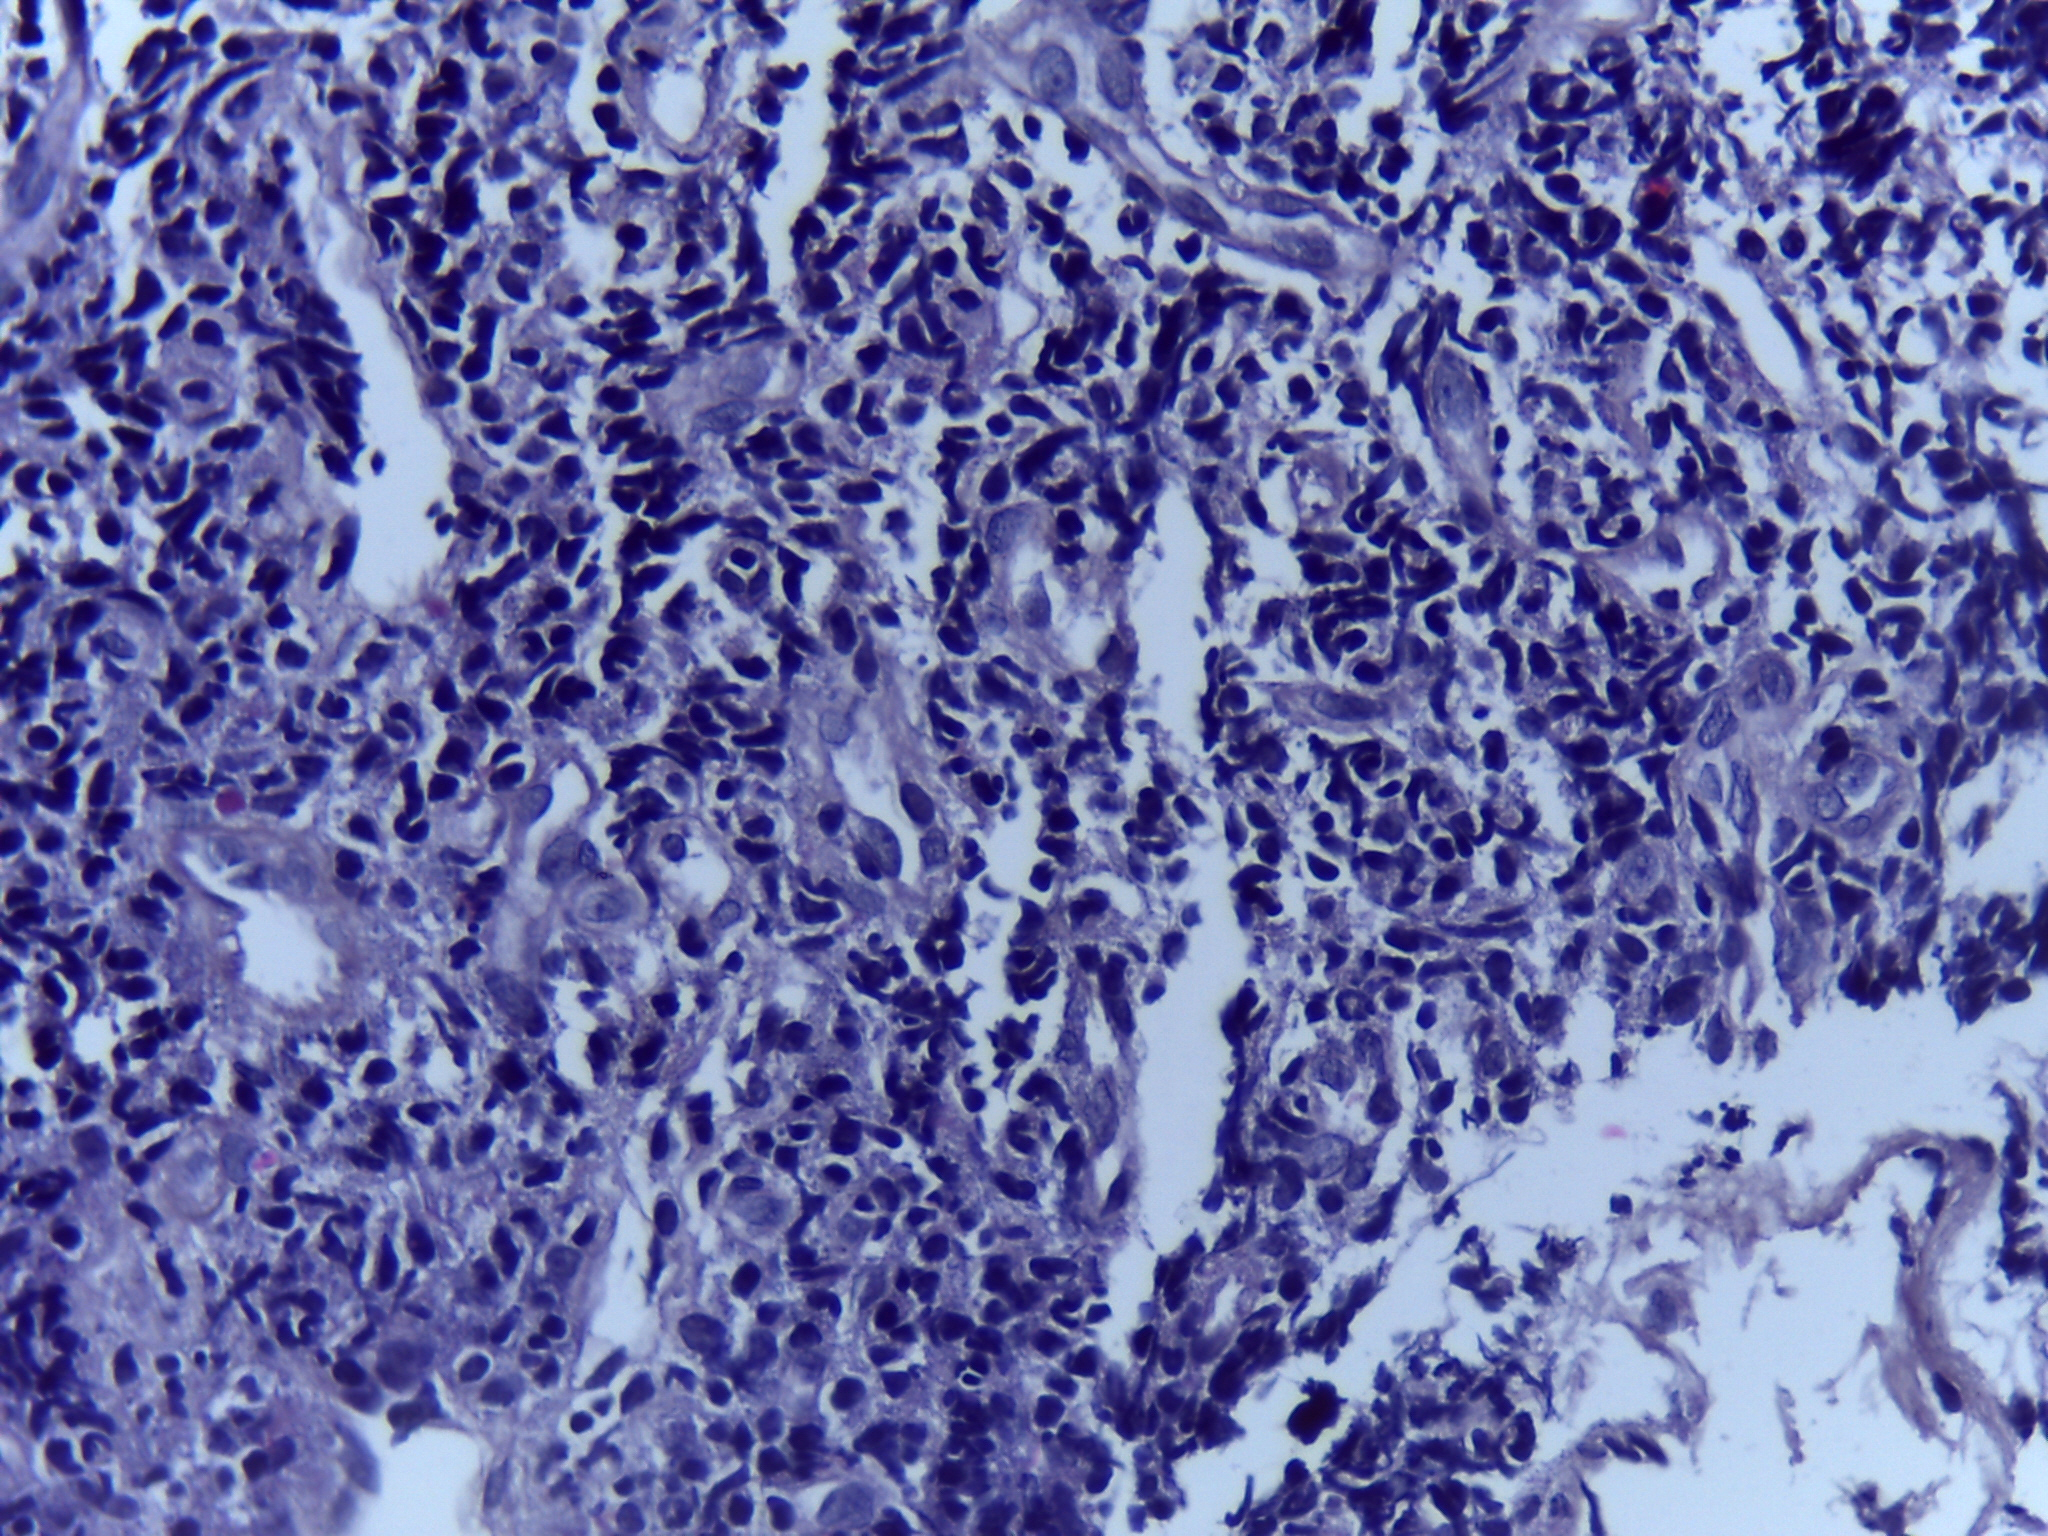
Diagnosis: OSCC